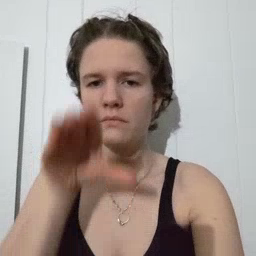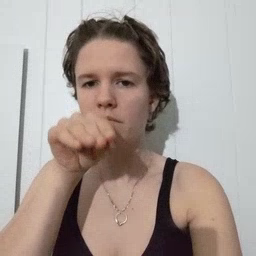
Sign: goose